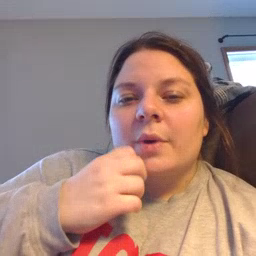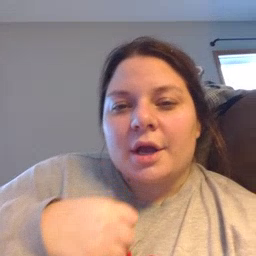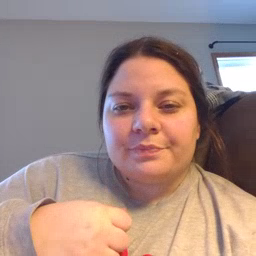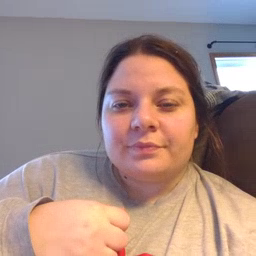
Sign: underwear